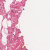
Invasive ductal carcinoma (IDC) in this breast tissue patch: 0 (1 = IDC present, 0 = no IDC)